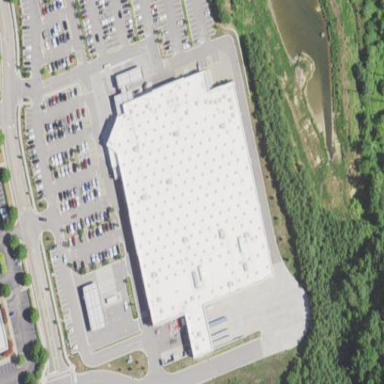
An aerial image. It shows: Wholesale shop building.